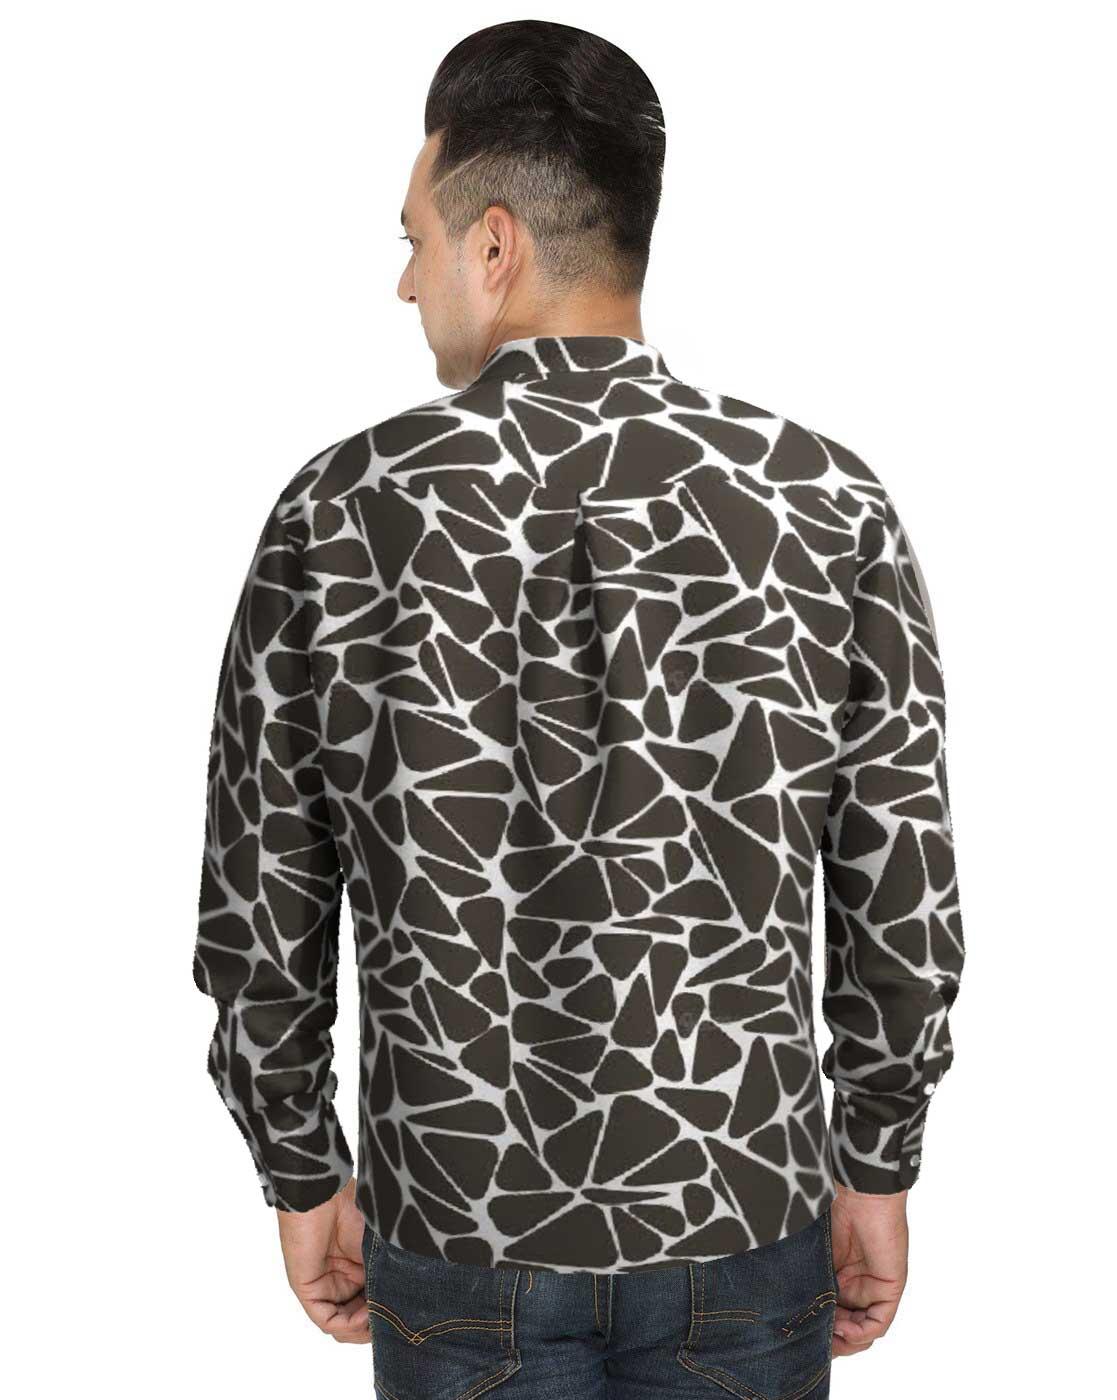
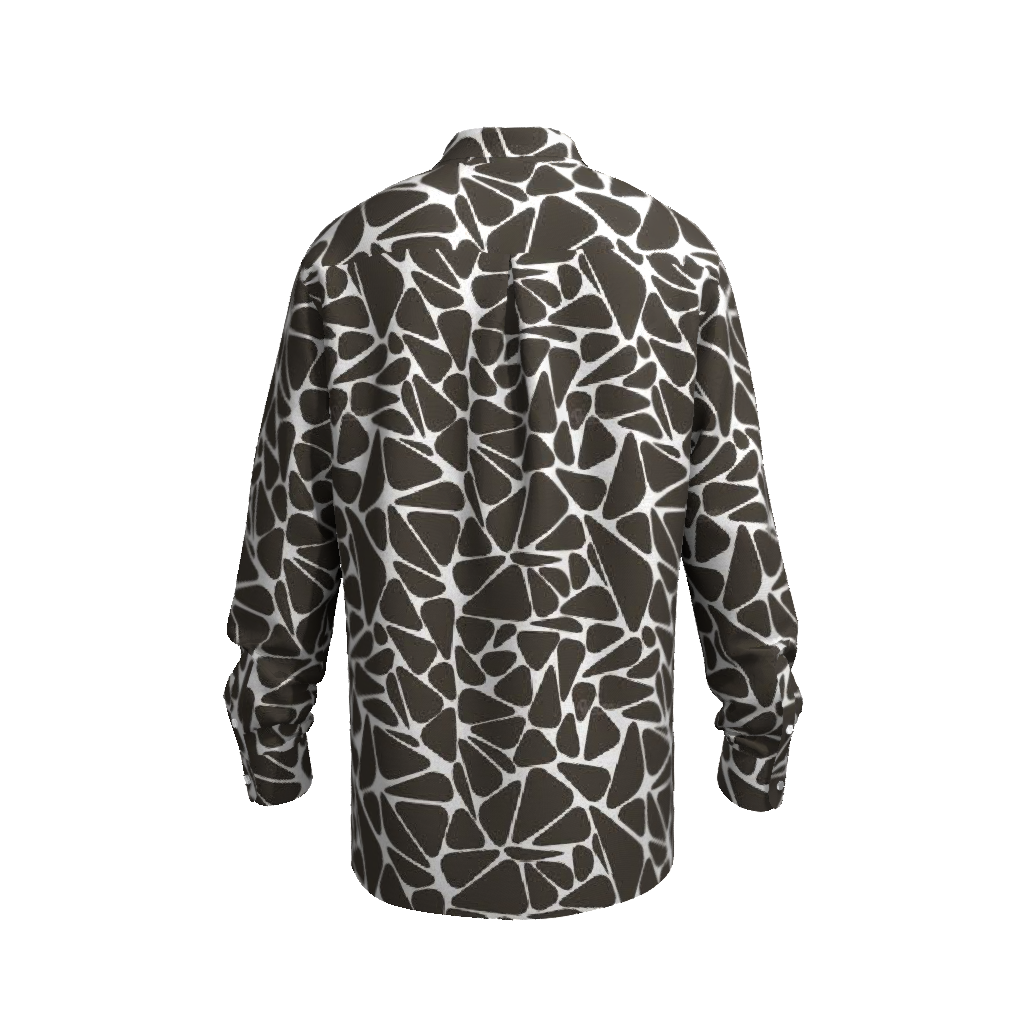
Clothing description: black white print button up tee